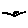
Label: bird